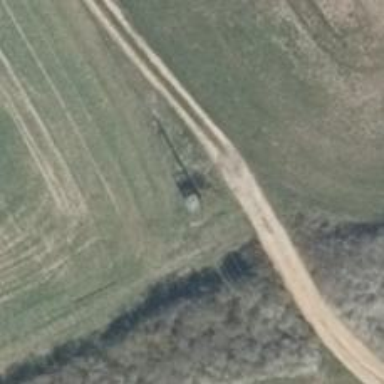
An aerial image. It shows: Minor power line.